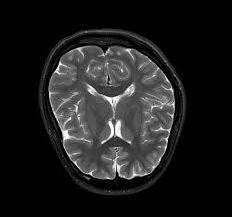
Label: notumor